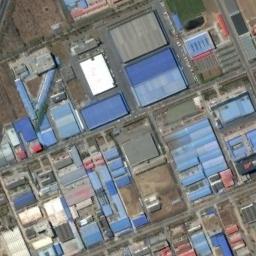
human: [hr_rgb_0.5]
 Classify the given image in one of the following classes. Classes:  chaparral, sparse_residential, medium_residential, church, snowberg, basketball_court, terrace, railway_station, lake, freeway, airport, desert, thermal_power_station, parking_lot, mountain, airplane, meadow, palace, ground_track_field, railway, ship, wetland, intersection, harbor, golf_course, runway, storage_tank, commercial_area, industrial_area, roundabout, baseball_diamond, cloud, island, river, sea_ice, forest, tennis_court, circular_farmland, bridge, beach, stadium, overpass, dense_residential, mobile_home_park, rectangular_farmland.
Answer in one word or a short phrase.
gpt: industrial_area